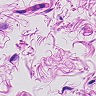
Metastatic tissue present: no